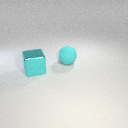
large cyan metal cube to the left of large cyan rubber sphere